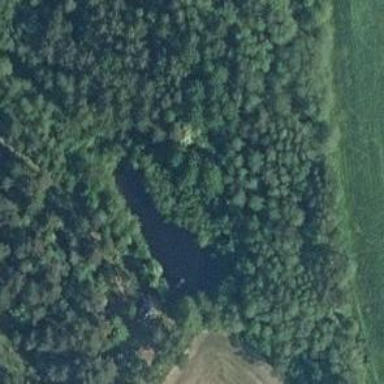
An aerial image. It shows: Serene pond surrounded by nature.